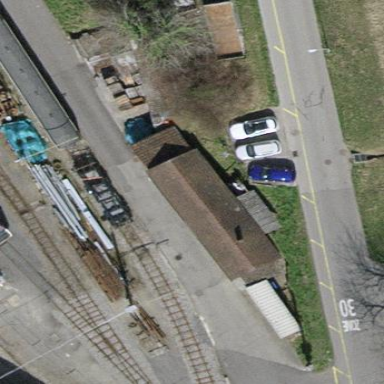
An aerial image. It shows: Shed building.